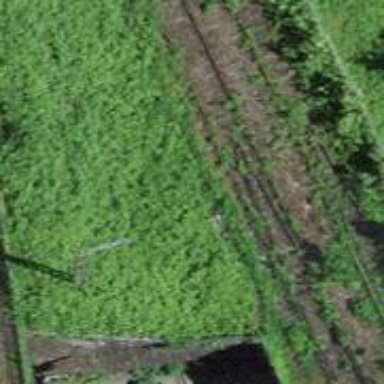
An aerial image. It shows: Disused railway bridge.